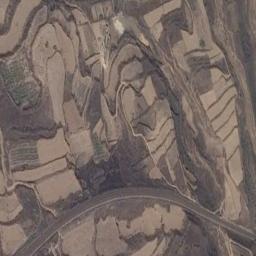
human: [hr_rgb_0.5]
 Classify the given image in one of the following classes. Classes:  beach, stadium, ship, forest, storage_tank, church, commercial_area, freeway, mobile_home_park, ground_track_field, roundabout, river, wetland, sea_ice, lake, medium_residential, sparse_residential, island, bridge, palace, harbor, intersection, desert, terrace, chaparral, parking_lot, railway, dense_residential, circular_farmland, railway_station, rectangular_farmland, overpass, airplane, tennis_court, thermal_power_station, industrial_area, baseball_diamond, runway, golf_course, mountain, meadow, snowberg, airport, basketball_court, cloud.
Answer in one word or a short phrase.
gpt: terrace